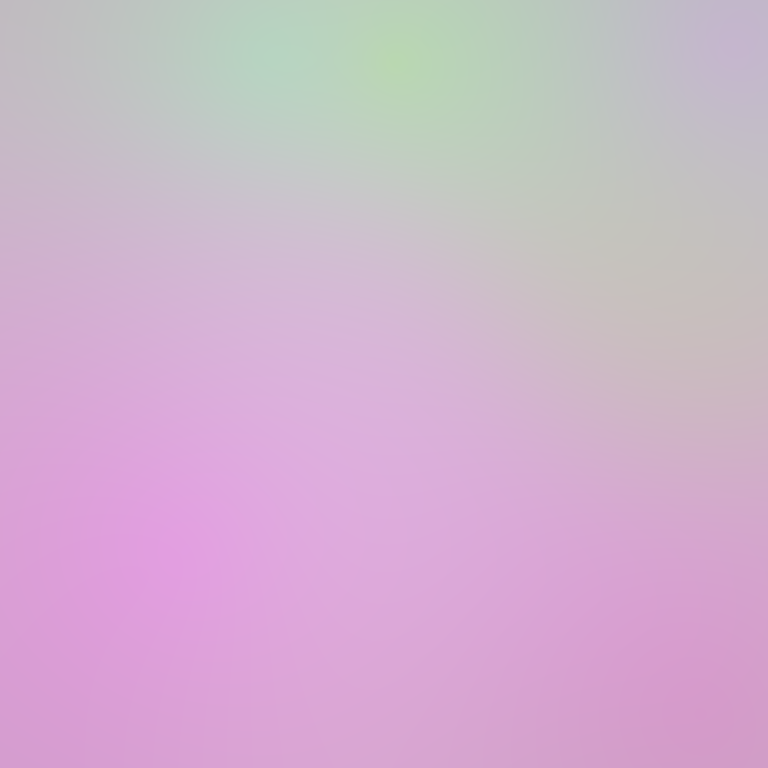
Abstract light effect, smooth gradient from soft pink to pale green, serene atmosphere, diffuse light, no room, no furniture, no objects.